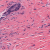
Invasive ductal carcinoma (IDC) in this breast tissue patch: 0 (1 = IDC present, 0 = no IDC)